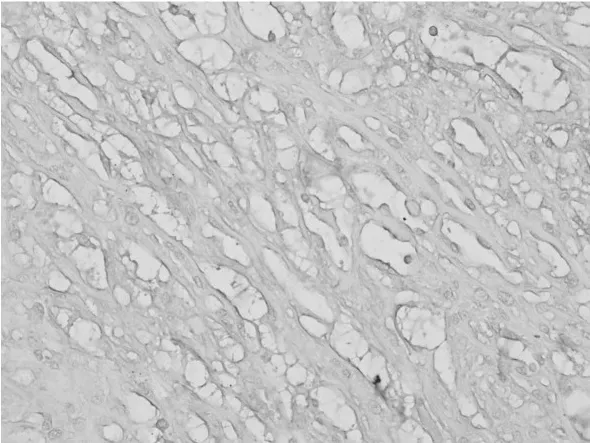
Myxoid stromal staining by acidic mucus (alcian blue; magnification, x40).
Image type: pathology (alcian_blue)